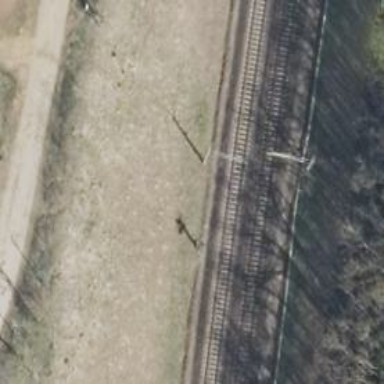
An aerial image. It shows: Railway signal.